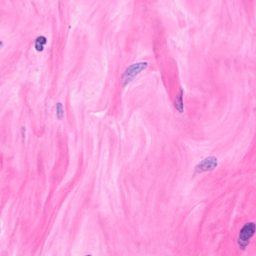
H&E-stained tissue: Breast